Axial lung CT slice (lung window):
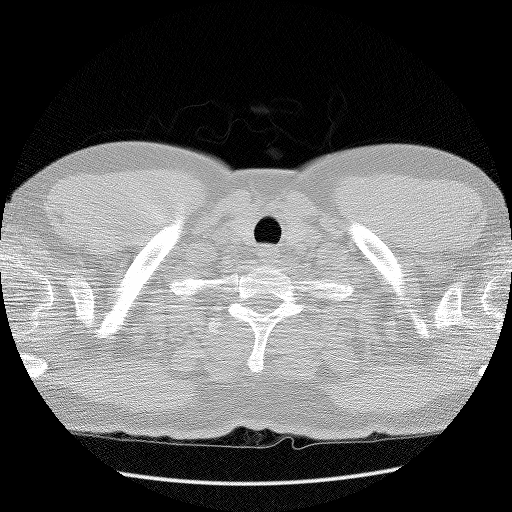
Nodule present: no